Question: I created a set of 'checkboxGroupInput' using the code below but it is not displayed properly.
It look like this:

Any idea how can I force a proper alignment in Shiny?
### ui.R
'''
uiOutput(outputId = "numSelector")
'''
### server.R
'''
output$numSelector <- renderUI({
out <- checkboxGroupInput(
inputId = "numSelector",
label = "Select the numbers to filter on:",
choices = selectRange(input$dataName),
inline = TRUE
)
return(out)
})
'''
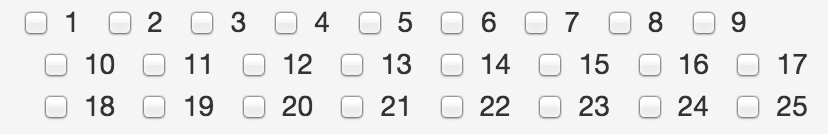
Answer: A solution to this problem can be achieved by adjusting the div tags. A small example shiny app for illustration:
'''
library(shiny)
# tweaks, a list object to set up multicols for checkboxGroupInput
tweaks <-
list(tags$head(tags$style(HTML("
.multicol {
height: 150px;
-webkit-column-count: 5; /* Chrome, Safari, Opera */
-moz-column-count: 5; /* Firefox */
column-count: 5;
-moz-column-fill: auto;
-column-fill: auto;
}
"))
))
# values to show, or not show, these will be the 'choices' and 'selected' values
# for the checkboxGroupInput()
all_rows <- 1:25
names(all_rows) <- paste("Row", all_rows)
# data control: the checkboxes will control the data values plotted
controls <-
list(h3("Multicolumn checkboxGroupInput"),
tags$div(align = 'left',
class = 'multicol',
checkboxGroupInput(inputId = 'numSelector',
label = "Select the numbers:",
choices = all_rows,
selected = all_rows,
inline = FALSE)))
# run the app
runApp(list(
ui = fluidPage(tweaks,
fluidRow(column(width = 4, controls),
column(width = 8, plotOutput("plot")))),
server = function(input, output) {
plot_data <- reactive(input$numSelector)
output$plot <- renderPlot(plot(x = plot_data(),
y = plot_data(),
pch = 6,
cex = 2,
xlim = c(1, 25),
ylim = c(1, 25)))
}))
'''
The 'checkboxGroupInput' looks like this:
<URL>
I cobbled this solution together with help form: <URL> post.